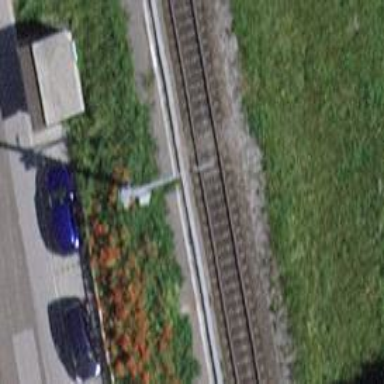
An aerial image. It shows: Stop position for public transport on the railway.